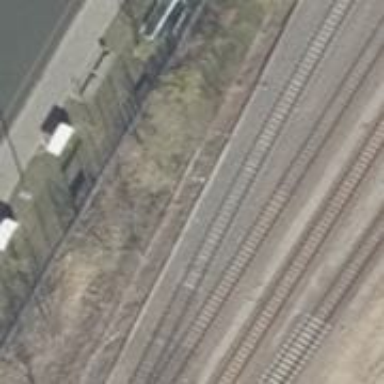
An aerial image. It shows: Railway switch.